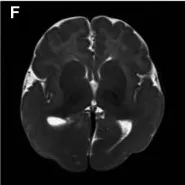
T2-weighted sagittal.
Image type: radiology (mri)